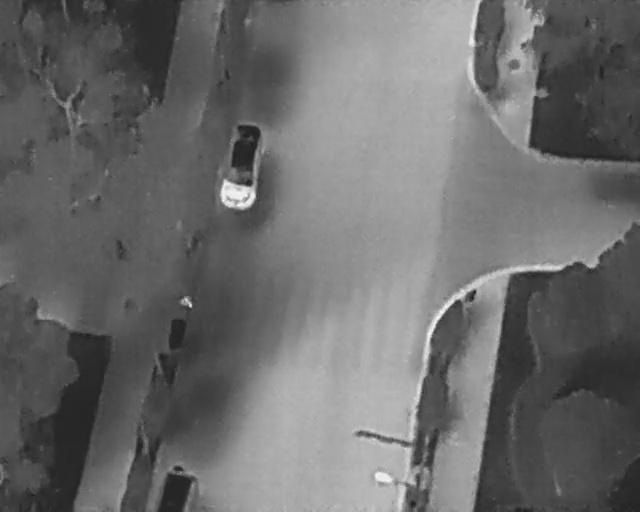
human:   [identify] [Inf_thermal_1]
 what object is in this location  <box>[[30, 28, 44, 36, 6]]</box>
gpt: <ref>1 large car at the center</ref>

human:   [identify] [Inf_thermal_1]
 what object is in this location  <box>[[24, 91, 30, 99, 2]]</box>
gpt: <ref>1 medium car at the bottom left</ref>